Field crop: maize
Growth stage: 1
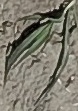
Species: sorghum